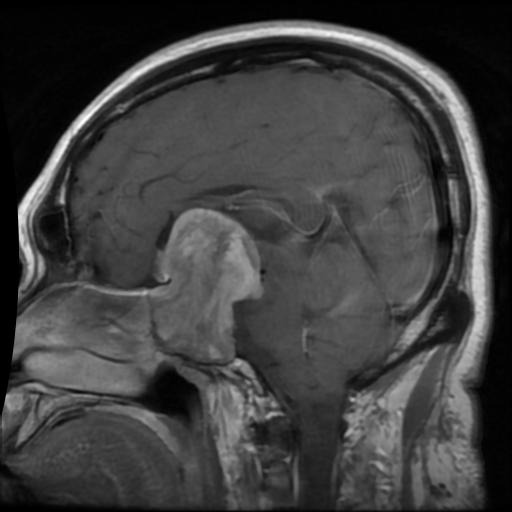
Label: pituitary